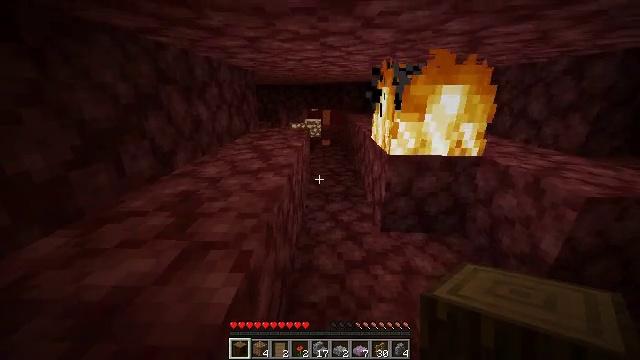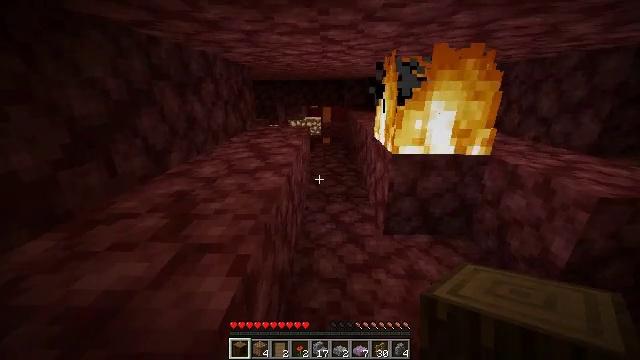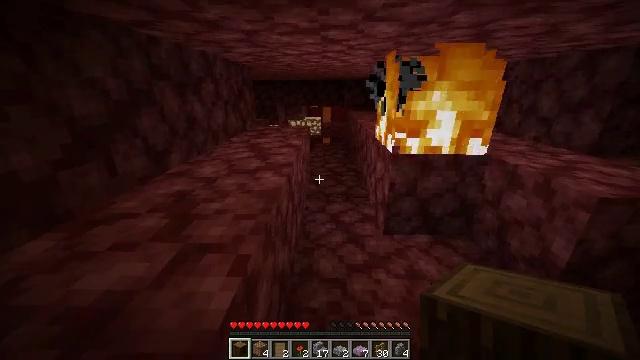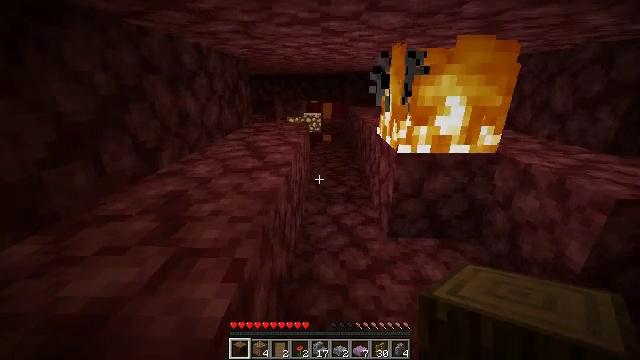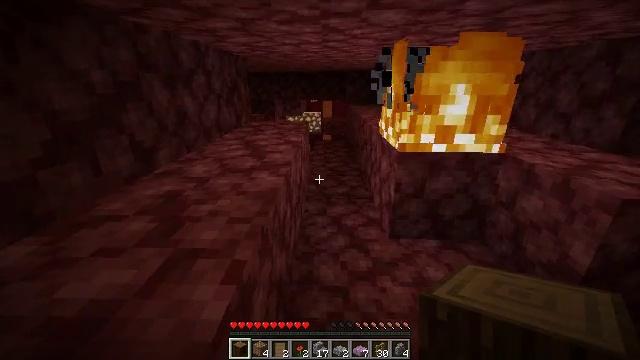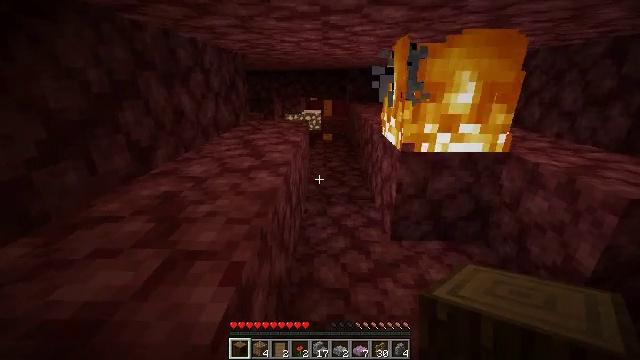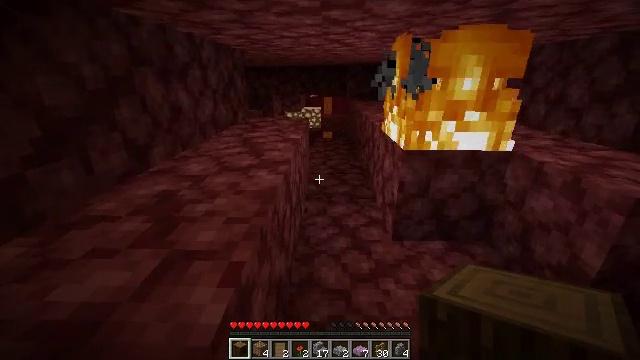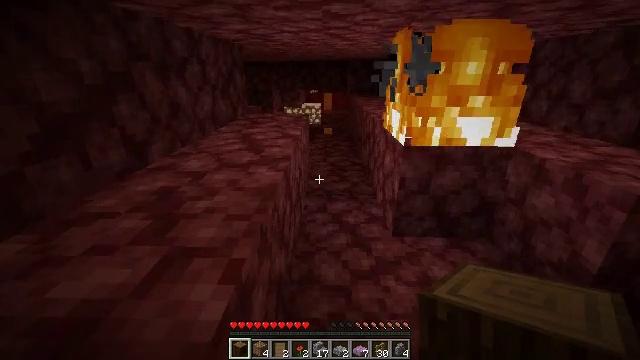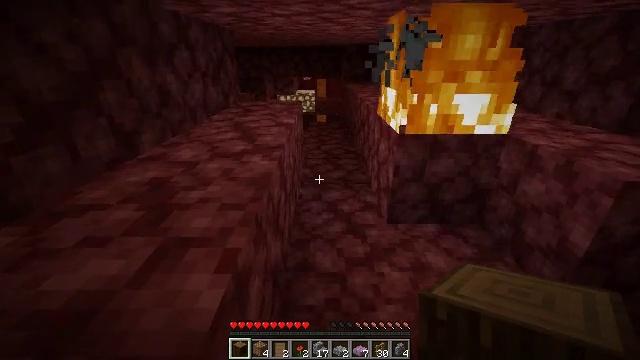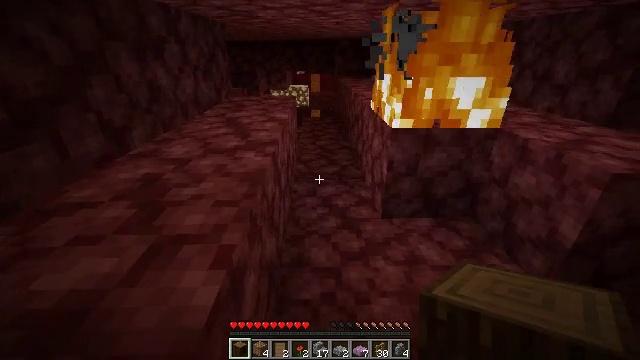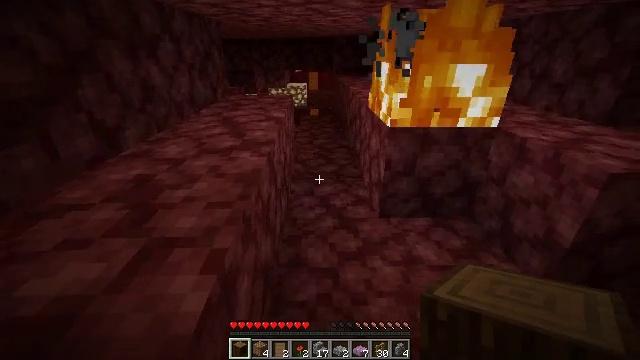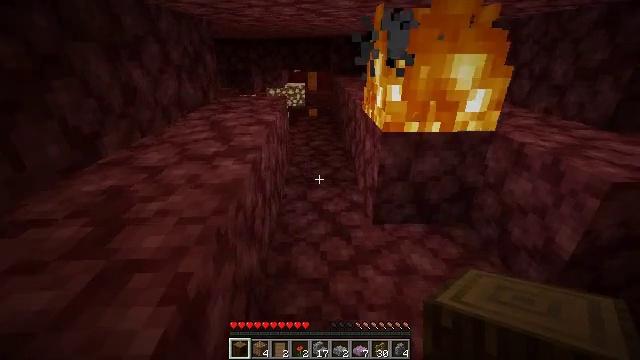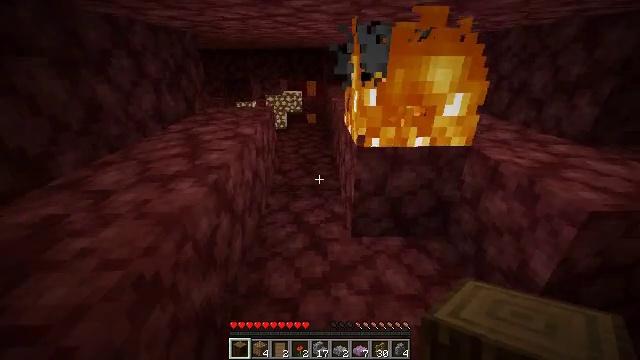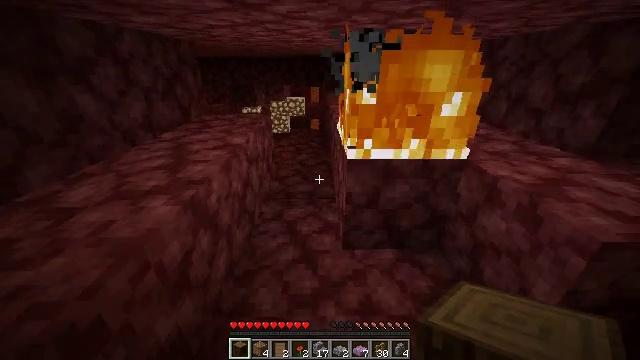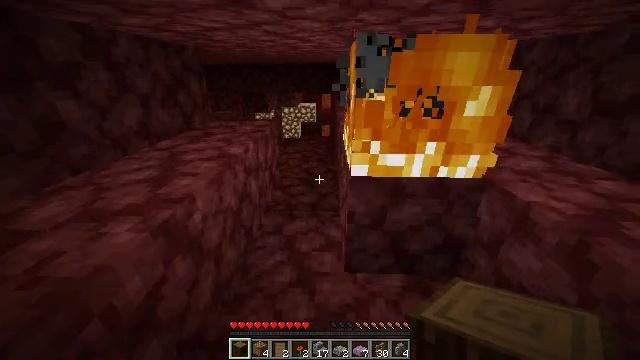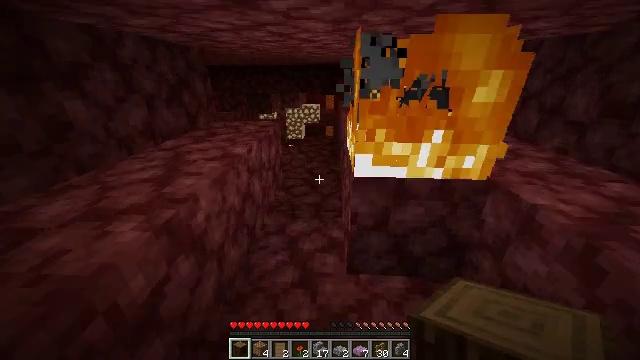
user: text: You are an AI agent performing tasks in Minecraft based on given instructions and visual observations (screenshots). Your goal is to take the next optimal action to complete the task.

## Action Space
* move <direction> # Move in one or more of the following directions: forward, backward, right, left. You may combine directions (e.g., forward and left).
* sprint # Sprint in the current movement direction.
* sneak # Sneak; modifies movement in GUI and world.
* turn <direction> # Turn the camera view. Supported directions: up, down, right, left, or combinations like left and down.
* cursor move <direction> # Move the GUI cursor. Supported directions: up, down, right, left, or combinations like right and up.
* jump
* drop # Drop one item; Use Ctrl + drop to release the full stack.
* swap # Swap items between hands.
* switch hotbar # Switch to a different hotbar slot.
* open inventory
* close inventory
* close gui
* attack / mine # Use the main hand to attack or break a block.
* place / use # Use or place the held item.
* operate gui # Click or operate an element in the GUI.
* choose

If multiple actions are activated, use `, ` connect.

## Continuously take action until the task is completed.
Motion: motion action
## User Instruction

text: Destroy the fire.
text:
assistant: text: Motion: move forward, sprint
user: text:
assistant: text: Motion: move forward, sprint
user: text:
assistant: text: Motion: move forward, sprint
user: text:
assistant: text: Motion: move forward, sprint
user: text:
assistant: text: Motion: move forward, sprint
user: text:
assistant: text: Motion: move forward, sprint
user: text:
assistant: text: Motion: move forward, sprint
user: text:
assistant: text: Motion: move forward, sprint, turn right and down
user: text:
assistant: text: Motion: move forward, sprint, turn right and down
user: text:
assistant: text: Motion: move forward and move right, sprint
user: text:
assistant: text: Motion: move forward and move right, sprint
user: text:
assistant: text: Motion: move forward and move right, sprint
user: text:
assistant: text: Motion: move forward, sprint
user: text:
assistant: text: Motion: move forward, sprint, turn left
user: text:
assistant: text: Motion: move forward, sprint
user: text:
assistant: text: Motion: move forward and move left, sprint, turn left
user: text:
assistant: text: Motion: move forward and move left, sprint, turn left
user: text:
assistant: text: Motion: move forward and move left, sprint
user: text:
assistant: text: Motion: move forward, sprint
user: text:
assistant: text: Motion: move forward, sprint
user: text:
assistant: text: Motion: move forward, sprint
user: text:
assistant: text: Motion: move forward, sprint
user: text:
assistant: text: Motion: move forward, sprint
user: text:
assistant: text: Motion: move forward, sprint, turn right and down
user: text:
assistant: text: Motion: move forward, sprint, turn down
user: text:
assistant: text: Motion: move forward, sprint, turn down
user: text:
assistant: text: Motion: move forward, sprint, turn down
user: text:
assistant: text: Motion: move forward, sprint, turn down
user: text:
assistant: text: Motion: move forward, sprint, turn down
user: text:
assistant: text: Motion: move forward, turn down